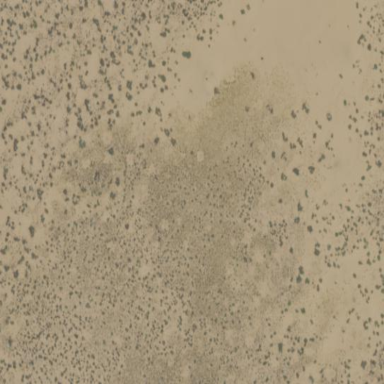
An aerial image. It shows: Natural area covered with sand.